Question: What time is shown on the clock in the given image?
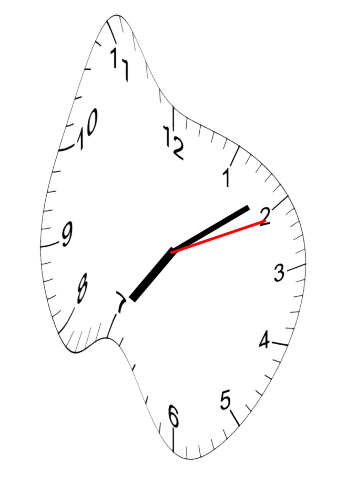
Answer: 07:09:11